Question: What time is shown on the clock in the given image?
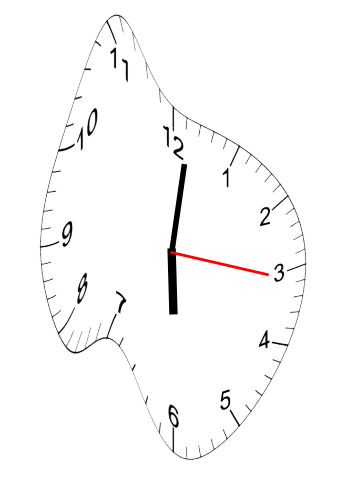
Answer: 06:01:16